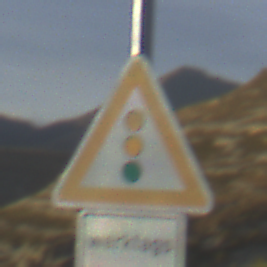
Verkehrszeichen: Lichtzeichenanlage
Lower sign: ZeitangabenMitBeschraenkungAufWochentage1
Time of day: SunriseSunset
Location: Outdoor (Nature)
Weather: PartlyCloudy
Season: NotSpecified
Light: Natural